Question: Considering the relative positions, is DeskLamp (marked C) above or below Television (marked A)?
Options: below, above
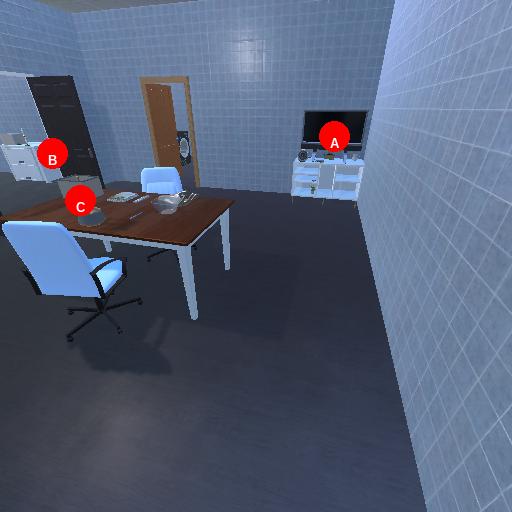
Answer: below